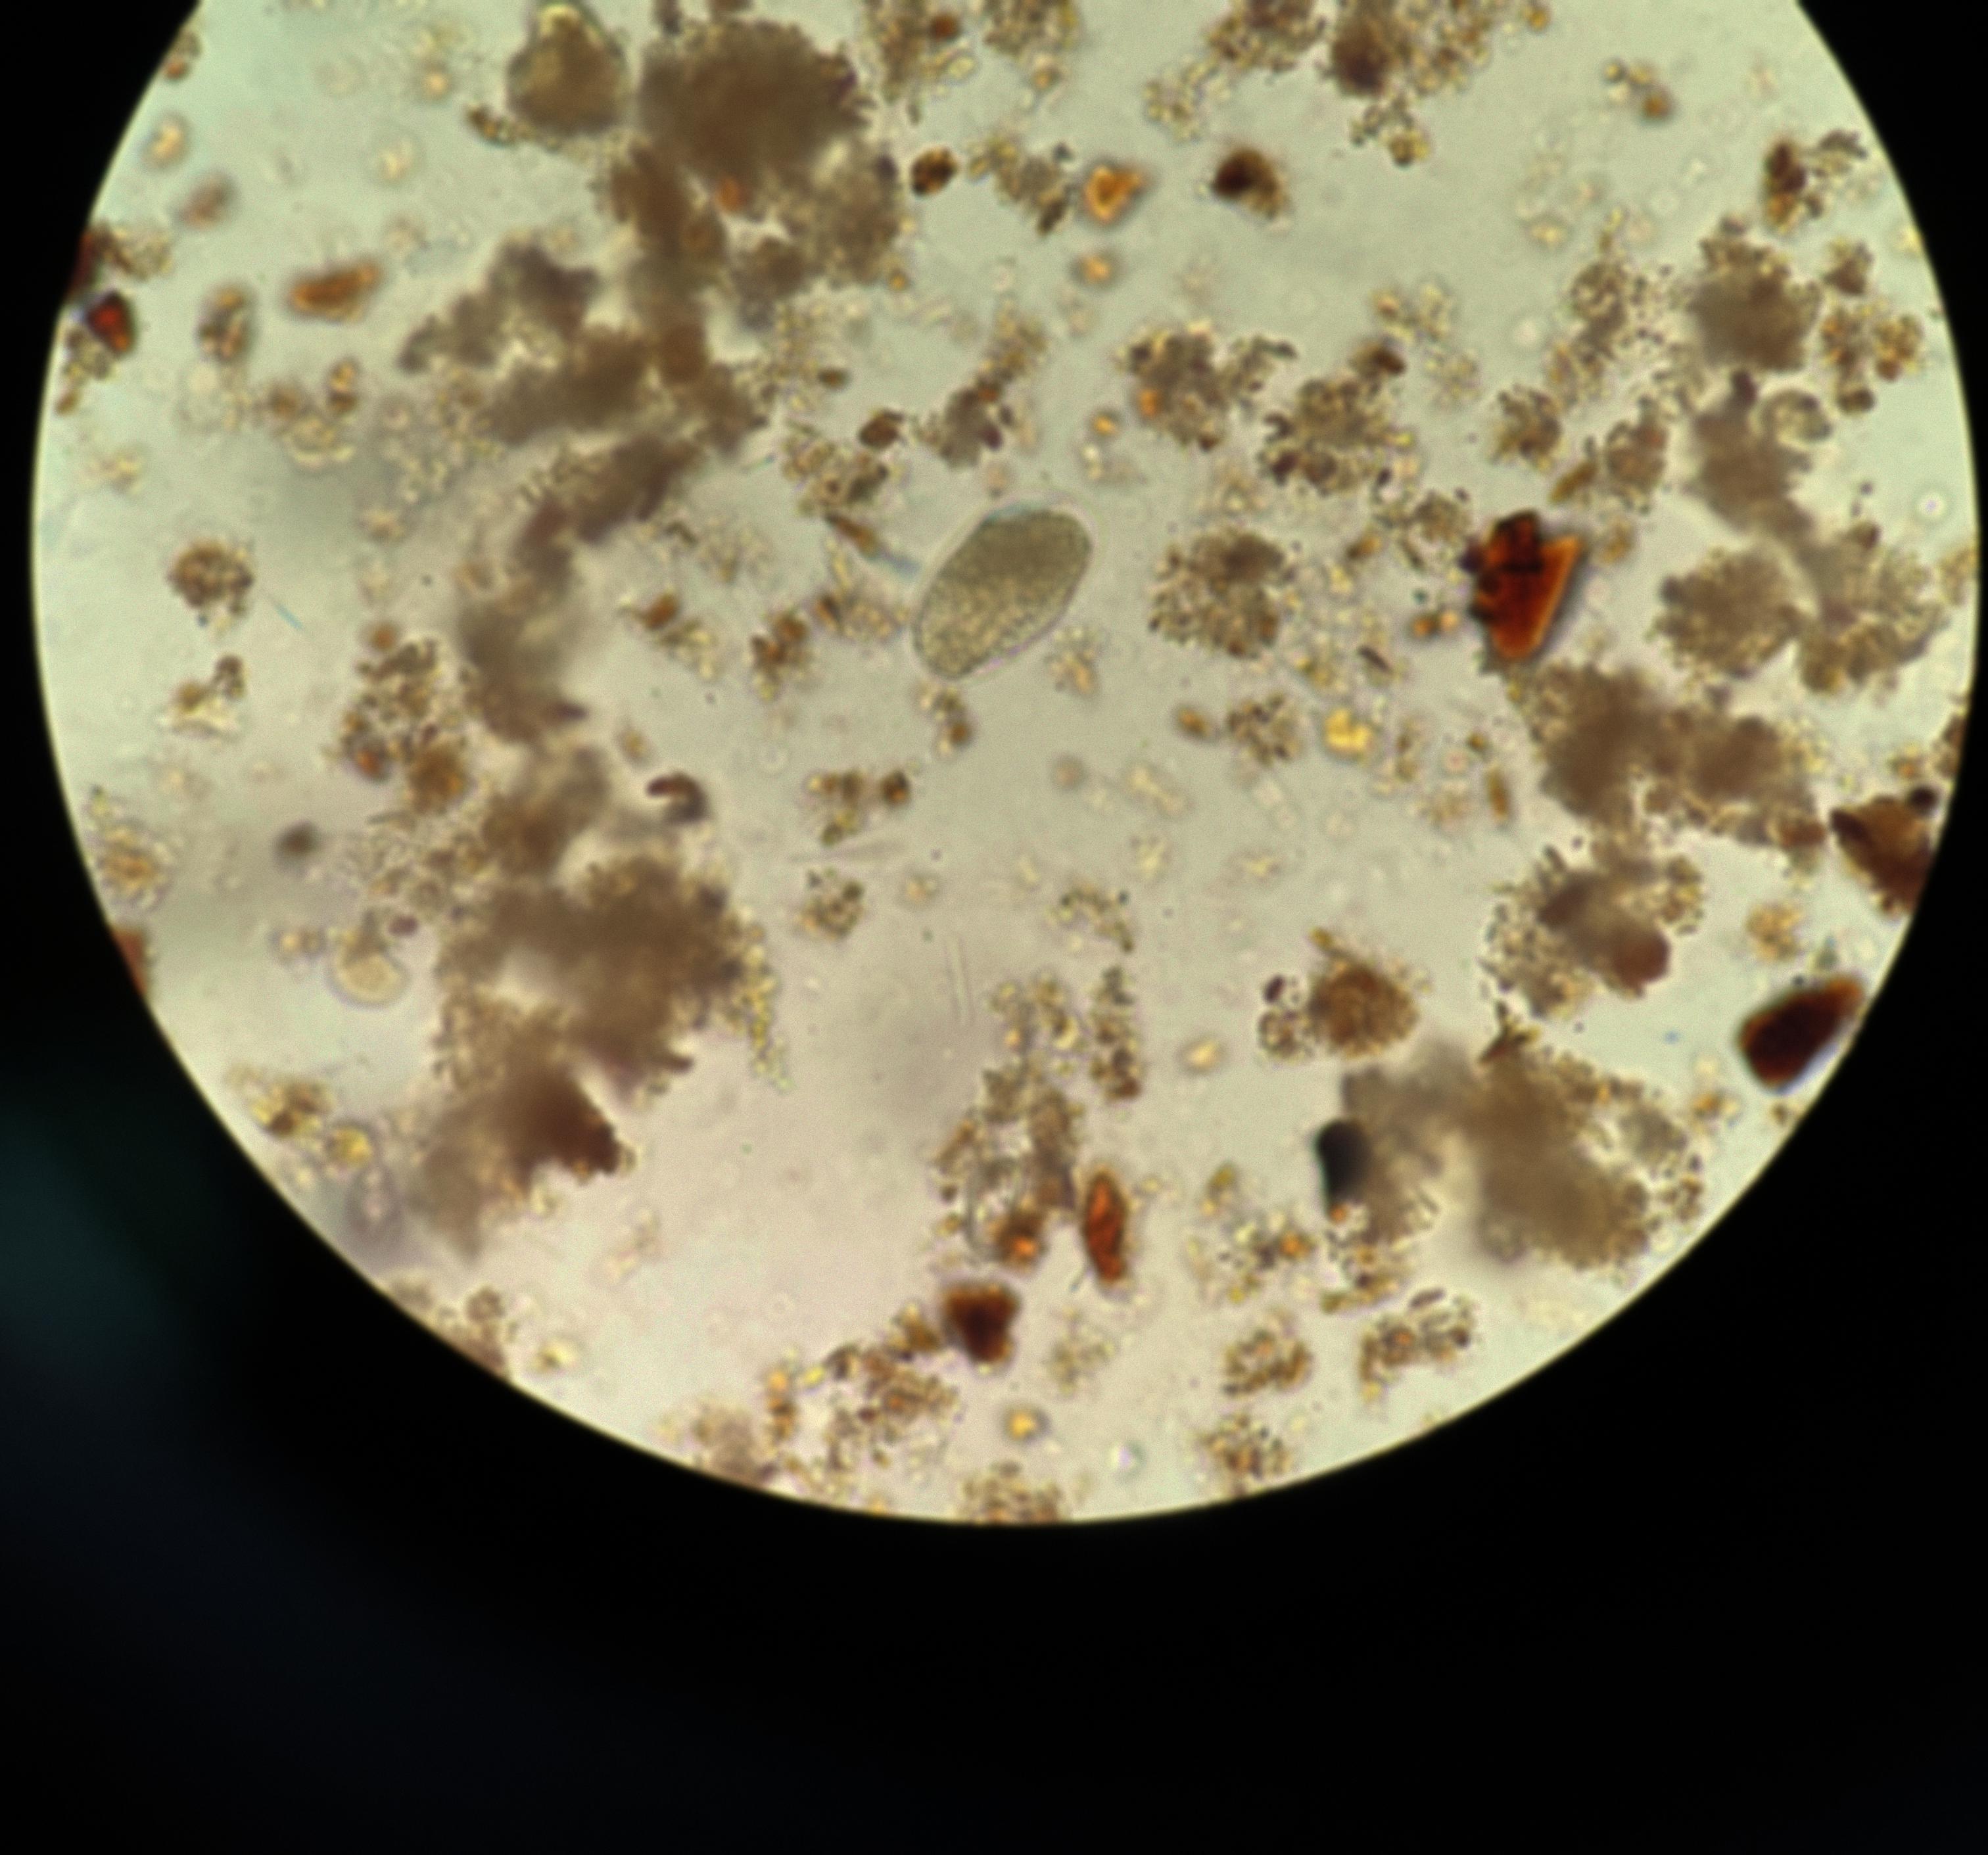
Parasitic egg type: Hookworm egg